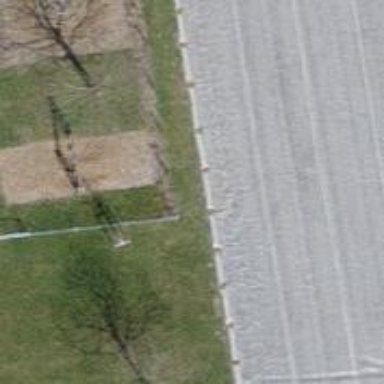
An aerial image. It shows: Chain link fence.